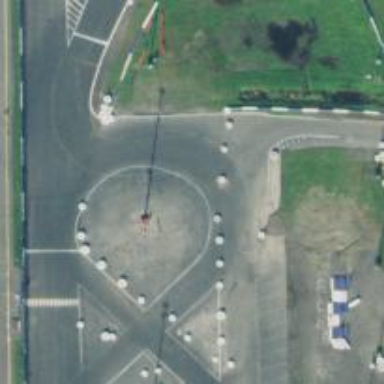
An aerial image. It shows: Motor sport raceway with asphalt surface.